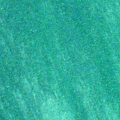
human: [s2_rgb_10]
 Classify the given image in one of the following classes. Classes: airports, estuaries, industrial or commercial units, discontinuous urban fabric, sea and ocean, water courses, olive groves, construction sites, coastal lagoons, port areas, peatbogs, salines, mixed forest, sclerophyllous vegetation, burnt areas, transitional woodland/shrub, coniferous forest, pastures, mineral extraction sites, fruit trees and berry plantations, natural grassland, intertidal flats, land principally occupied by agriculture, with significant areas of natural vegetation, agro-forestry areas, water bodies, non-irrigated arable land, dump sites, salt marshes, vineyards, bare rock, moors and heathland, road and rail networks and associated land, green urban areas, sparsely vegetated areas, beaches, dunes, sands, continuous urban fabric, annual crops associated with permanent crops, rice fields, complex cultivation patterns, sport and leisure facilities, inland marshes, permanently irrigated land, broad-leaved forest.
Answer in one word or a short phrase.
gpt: sea and ocean